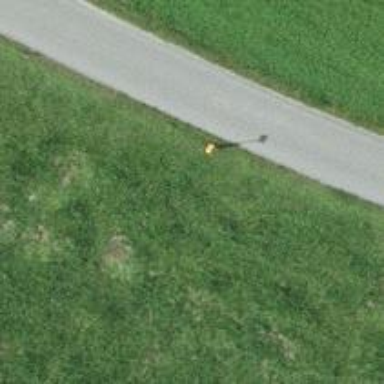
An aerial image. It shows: Pole with roof cover.